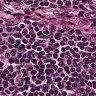
Metastatic tissue present: no